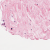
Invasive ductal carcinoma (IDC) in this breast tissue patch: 0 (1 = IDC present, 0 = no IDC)